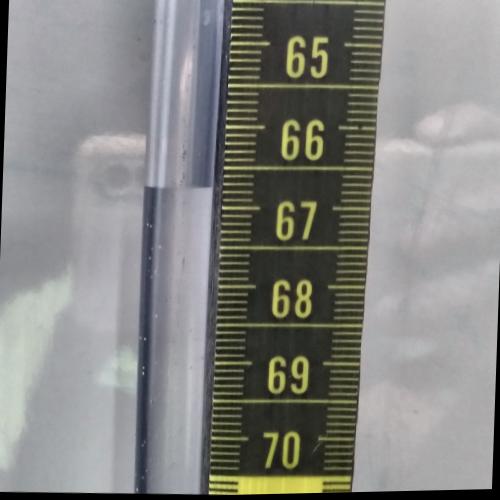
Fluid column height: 66.7 cm